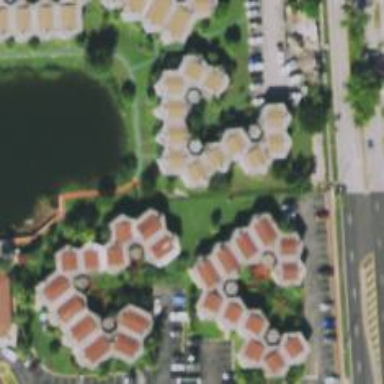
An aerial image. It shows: Image showing building with apartments.